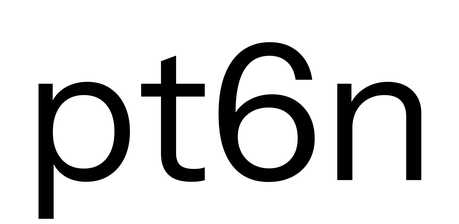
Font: InstrumentSans_Regular